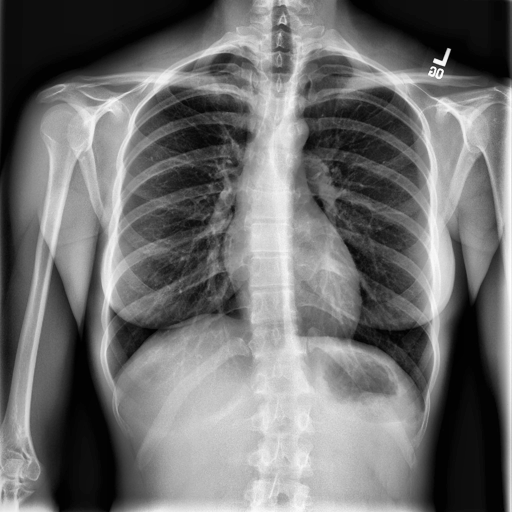
Finding: NORMAL